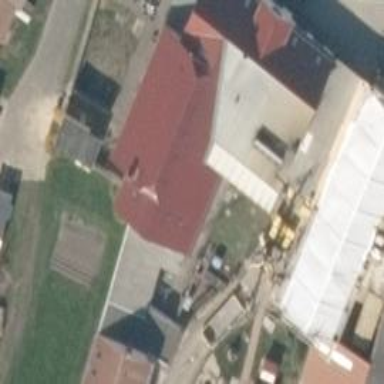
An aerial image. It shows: Restaurant.